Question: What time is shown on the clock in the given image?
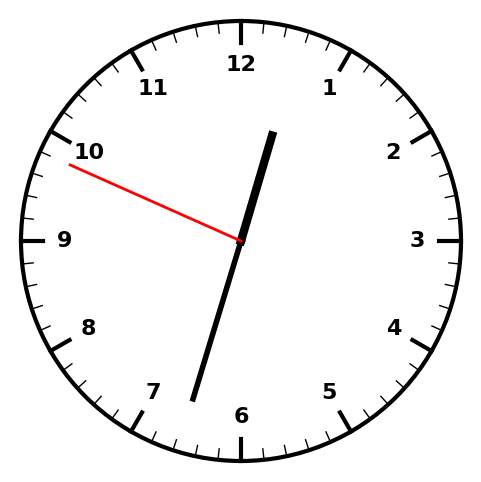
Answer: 12:32:49